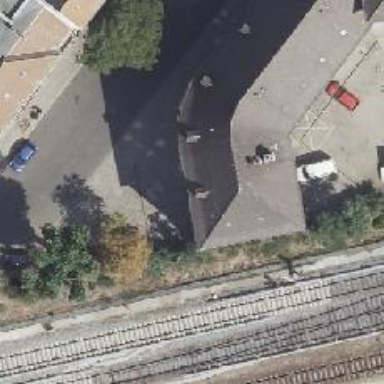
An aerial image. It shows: Depot parking entrance.